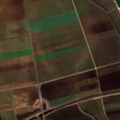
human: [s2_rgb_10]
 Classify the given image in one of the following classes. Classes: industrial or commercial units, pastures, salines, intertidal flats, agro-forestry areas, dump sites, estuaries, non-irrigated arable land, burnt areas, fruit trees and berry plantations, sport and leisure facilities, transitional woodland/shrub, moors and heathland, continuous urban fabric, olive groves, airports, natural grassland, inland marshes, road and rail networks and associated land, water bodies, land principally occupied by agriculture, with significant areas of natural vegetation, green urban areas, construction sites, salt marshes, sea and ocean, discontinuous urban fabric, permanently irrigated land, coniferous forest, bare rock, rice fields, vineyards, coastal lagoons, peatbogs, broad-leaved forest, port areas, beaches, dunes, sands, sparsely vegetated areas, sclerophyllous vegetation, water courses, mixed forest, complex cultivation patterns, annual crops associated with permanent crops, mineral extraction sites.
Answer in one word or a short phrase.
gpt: non-irrigated arable land